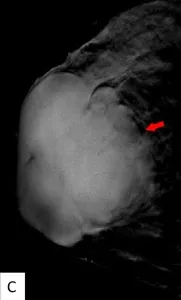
(A-D) Craniocaudal position of digital breast tomosynthesis. The red arrow shown in panels. Demonstrated that the margin of the mass was obscured, however.
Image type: radiology (x_ray)